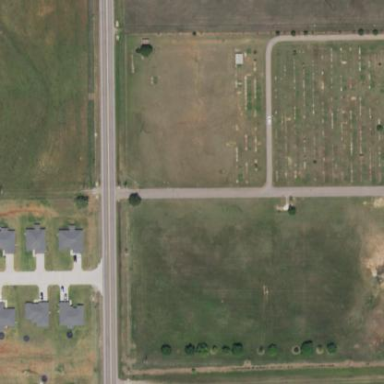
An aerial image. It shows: Cemetery.